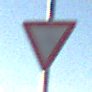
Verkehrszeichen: VorfahrtGewaehren
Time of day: SunriseSunset
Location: Outdoor (Nature)
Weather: Clear
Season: NotSpecified
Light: Natural